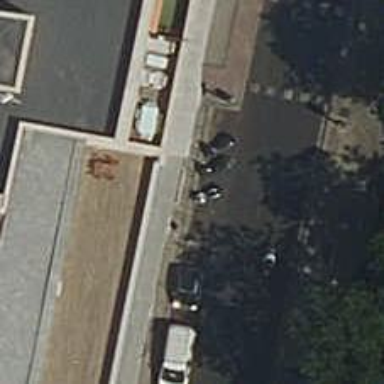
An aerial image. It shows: Motorcycle parking facility.